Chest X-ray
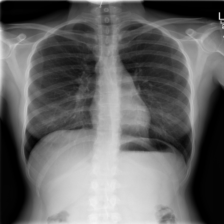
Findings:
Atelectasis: negative
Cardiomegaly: negative
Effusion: negative
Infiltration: negative
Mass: negative
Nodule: negative
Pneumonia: negative
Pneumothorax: negative
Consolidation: negative
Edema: negative
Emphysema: negative
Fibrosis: negative
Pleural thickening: negative
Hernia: negative